Question: I have the following class (largely taken from the support api samples)
'''
public class MyActivity extends FragmentActivity {
TabHost mTabHost;
TabManager mTabManager;
@Override
protected void onCreate(Bundle savedInstanceState) {
super.onCreate(savedInstanceState);
setContentView(R.layout.fragment_tabs);
mTabHost = (TabHost)findViewById(android.R.id.tabhost);
mTabHost.setup();
mTabManager = new TabManager(this, mTabHost, R.id.realtabcontent);
mTabManager.addTab(mTabHost.newTabSpec("searchandpromoted").setIndicator("Search and
promoted ads"),
FragmentStackSupport.CountingFragment.class, null);
mTabManager.addTab(mTabHost.newTabSpec("searchengine").setIndicator("Search engine"),
FragmentStackSupport.CursorLoaderListFragment.class, null);
mTabManager.addTab(mTabHost.newTabSpec("manualinput").setIndicator("Manual input"),
FragmentStackSupport.CountingFragment.class, null);
mTabManager.addTab(mTabHost.newTabSpec("sendcartofriend").setIndicator("Send car
to friend"),
FragmentStackSupport.CountingFragment.class, null);
if (savedInstanceState != null) {
mTabHost.setCurrentTabByTag(savedInstanceState.getString("tab"));
}
}
@Override
protected void onSaveInstanceState(Bundle outState) {
super.onSaveInstanceState(outState);
outState.putString("tab", mTabHost.getCurrentTabTag());
}
/**
* This is a helper class that implements a generic mechanism for
* associating fragments with the tabs in a tab host. It relies on a
* trick. Normally a tab host has a simple API for supplying a View or
* Intent that each tab will show. This is not sufficient for switching
* between fragments. So instead we make the content part of the tab host
* 0dp high (it is not shown) and the TabManager supplies its own dummy
* view to show as the tab content. It listens to changes in tabs, and takes
* care of switch to the correct fragment shown in a separate content area
* whenever the selected tab changes.
*/
public static class TabManager implements TabHost.OnTabChangeListener {
private final FragmentActivity mActivity;
private final TabHost mTabHost;
private final int mContainerId;
private final HashMap<String, TabInfo> mTabs = new HashMap<String, TabInfo>();
TabInfo mLastTab;
static final class TabInfo {
private final String tag;
private final Class<?> clss;
private final Bundle args;
private Fragment fragment;
TabInfo(String _tag, Class<?> _class, Bundle _args) {
tag = _tag;
clss = _class;
args = _args;
}
}
static class DummyTabFactory implements TabHost.TabContentFactory {
private final Context mContext;
public DummyTabFactory(Context context) {
mContext = context;
}
@Override
public View createTabContent(String tag) {
View v = new View(mContext);
v.setMinimumWidth(0);
v.setMinimumHeight(0);
return v;
}
}
public TabManager(FragmentActivity activity, TabHost tabHost, int containerId) {
mActivity = activity;
mTabHost = tabHost;
mContainerId = containerId;
mTabHost.setOnTabChangedListener(this);
}
public void addTab(TabHost.TabSpec tabSpec, Class<?> clss, Bundle args) {
tabSpec.setContent(new DummyTabFactory(mActivity));
String tag = tabSpec.getTag();
TabInfo info = new TabInfo(tag, clss, args);
// Check to see if we already have a fragment for this tab, probably
// from a previously saved state. If so, deactivate it, because our
// initial state is that a tab isn't shown.
info.fragment = mActivity.getSupportFragmentManager().findFragmentByTag(tag);
if (info.fragment != null && !info.fragment.isDetached()) {
FragmentTransaction ft = mActivity.getSupportFragmentManager().beginTransaction();
ft.detach(info.fragment);
ft.commit();
}
mTabs.put(tag, info);
mTabHost.addTab(tabSpec);
}
@Override
public void onTabChanged(String tabId) {
TabInfo newTab = mTabs.get(tabId);
if (mLastTab != newTab) {
FragmentTransaction ft = mActivity.getSupportFragmentManager().beginTransaction();
if (mLastTab != null) {
if (mLastTab.fragment != null) {
ft.detach(mLastTab.fragment);
}
}
if (newTab != null) {
if (newTab.fragment == null) {
newTab.fragment = Fragment.instantiate(mActivity, newTab.clss.getName(), newTab.args);
ft.add(mContainerId, newTab.fragment, newTab.tag);
} else {
ft.attach(newTab.fragment);
}
}
mLastTab = newTab;
ft.commit();
mActivity.getSupportFragmentManager().executePendingTransactions();
}
}
}
'''
}
'''
<?xml version="1.0" encoding="utf-8"?>
<TabHost
xmlns:android="http://schemas.android.com/apk/res/android"
android:id="@android:id/tabhost"
android:layout_width="match_parent"
android:layout_height="match_parent">
<LinearLayout
android:orientation="vertical"
android:layout_width="match_parent"
android:layout_height="match_parent">
<TabWidget
android:id="@android:id/tabs"
android:orientation="horizontal"
android:layout_width="match_parent"
android:layout_height="wrap_content"
android:layout_weight="0"/>
<FrameLayout
android:id="@android:id/tabcontent"
android:layout_width="0dp"
android:layout_height="0dp"
android:layout_weight="0"/>
<FrameLayout
android:id="@+android:id/realtabcontent"
android:layout_width="match_parent"
android:layout_height="0dp"
android:layout_weight="1"/>
</LinearLayout>
</TabHost>
'''
How to display the text shown on the tabs themselves on multiple lines, e.g.
"Search
and
foo"?

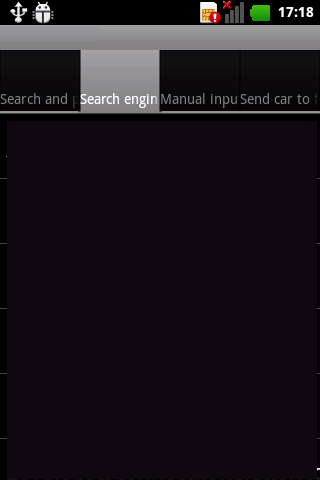
Answer: '''
android:lines="5"
'''
or
'android:inputType="textMultiLine"'in XML could work
Also you can try 'setSingleLine(false);' in the javaCode